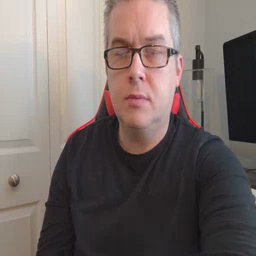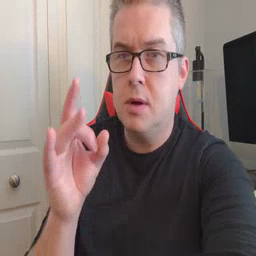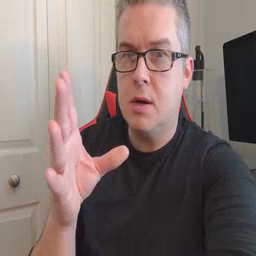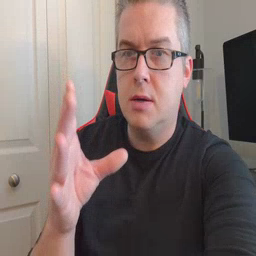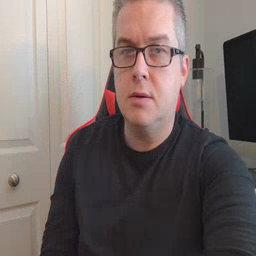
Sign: hate